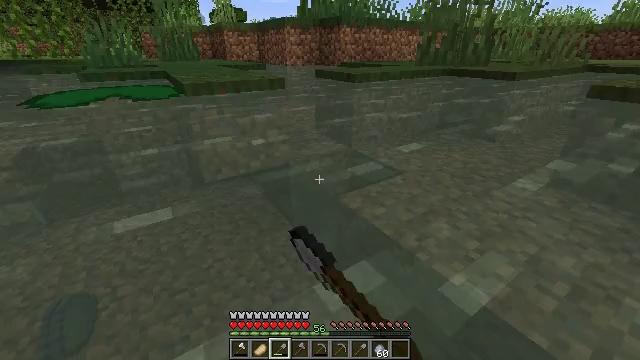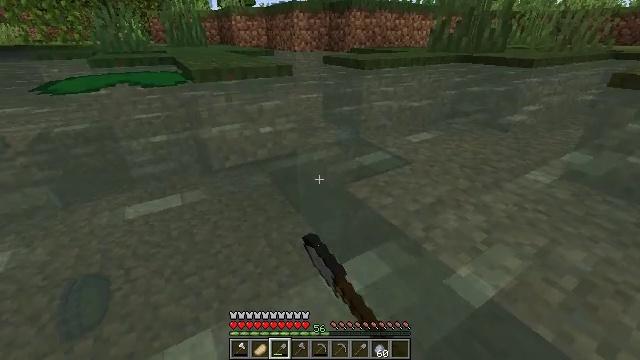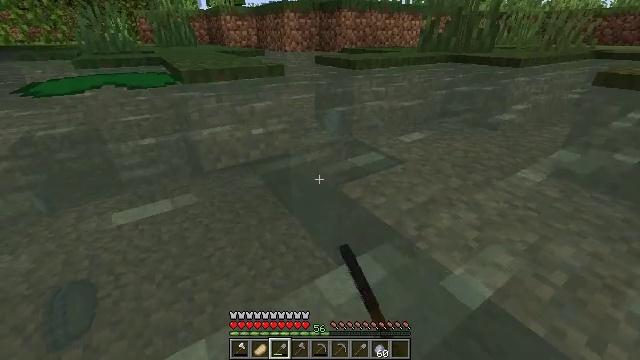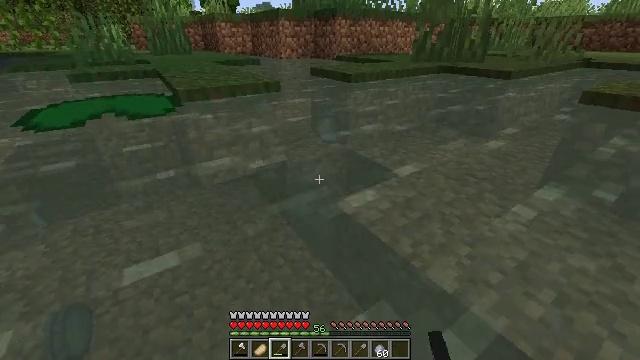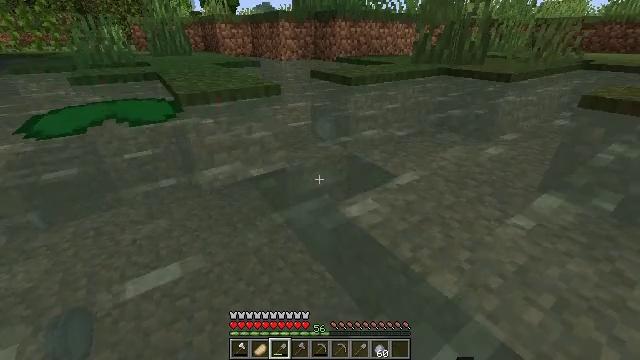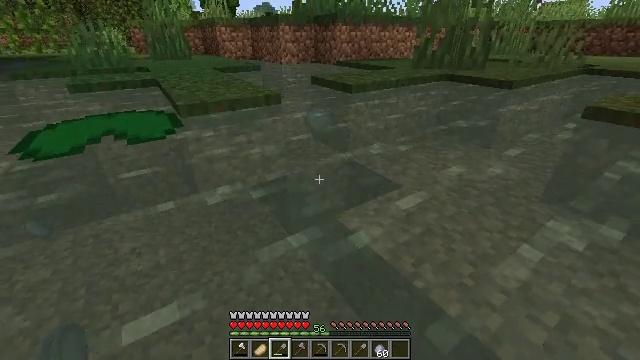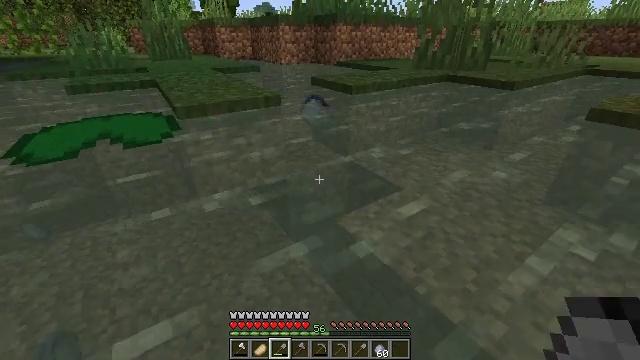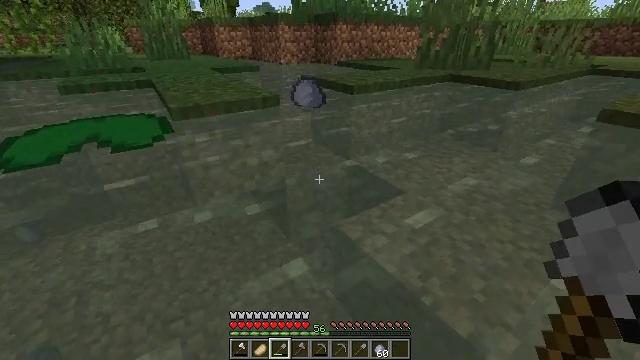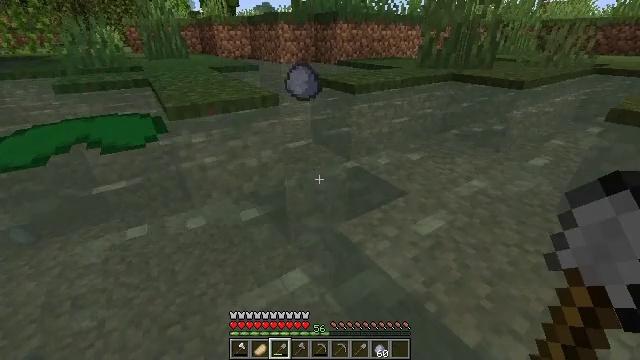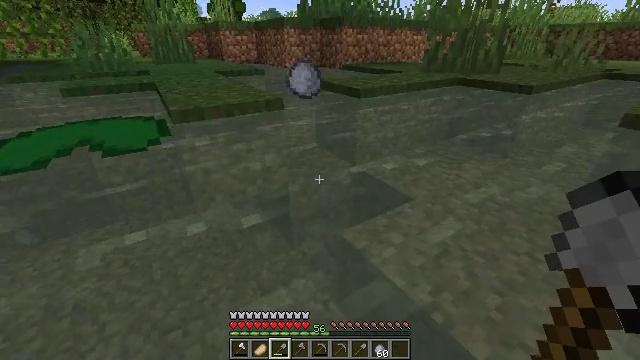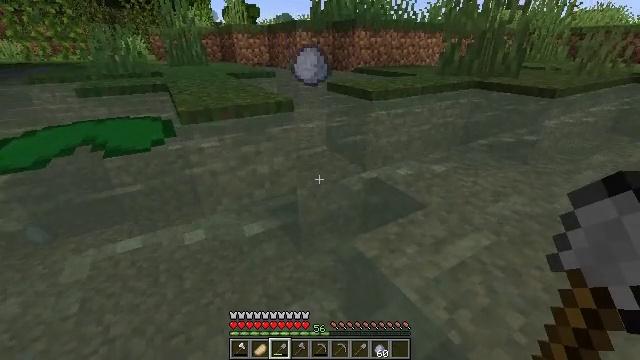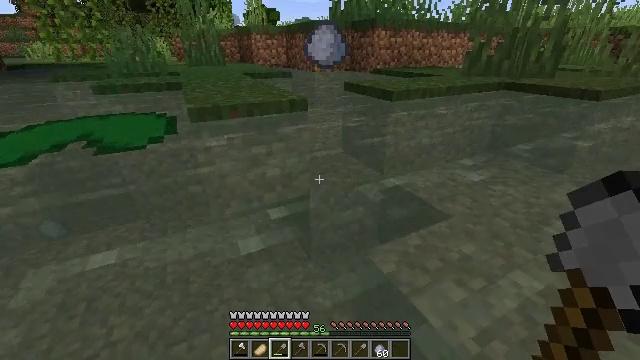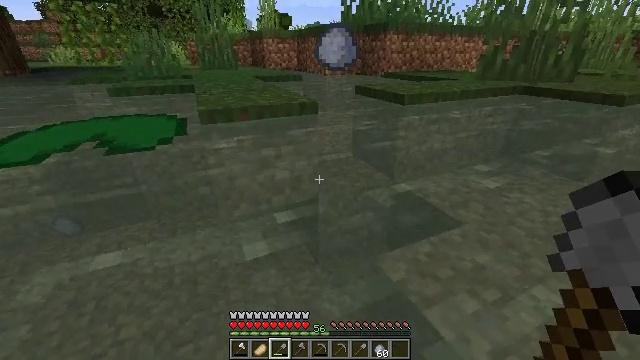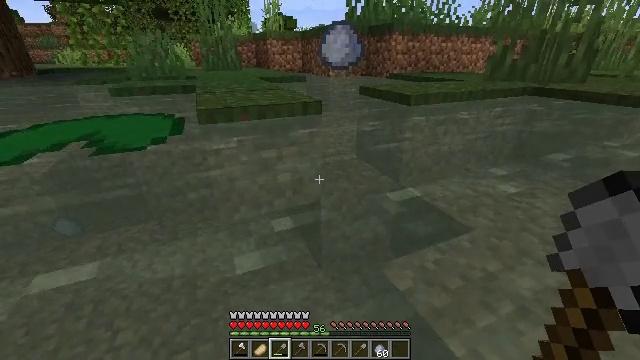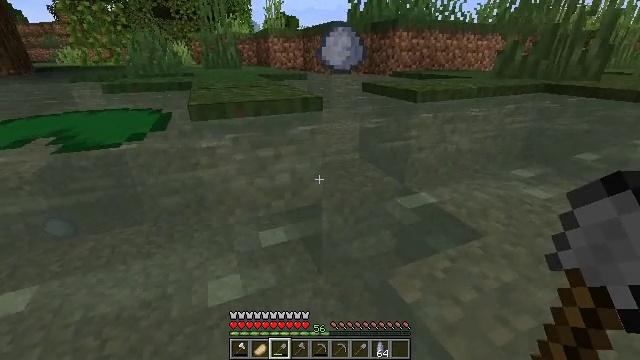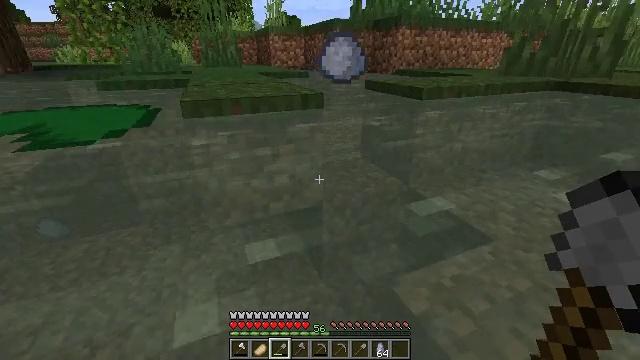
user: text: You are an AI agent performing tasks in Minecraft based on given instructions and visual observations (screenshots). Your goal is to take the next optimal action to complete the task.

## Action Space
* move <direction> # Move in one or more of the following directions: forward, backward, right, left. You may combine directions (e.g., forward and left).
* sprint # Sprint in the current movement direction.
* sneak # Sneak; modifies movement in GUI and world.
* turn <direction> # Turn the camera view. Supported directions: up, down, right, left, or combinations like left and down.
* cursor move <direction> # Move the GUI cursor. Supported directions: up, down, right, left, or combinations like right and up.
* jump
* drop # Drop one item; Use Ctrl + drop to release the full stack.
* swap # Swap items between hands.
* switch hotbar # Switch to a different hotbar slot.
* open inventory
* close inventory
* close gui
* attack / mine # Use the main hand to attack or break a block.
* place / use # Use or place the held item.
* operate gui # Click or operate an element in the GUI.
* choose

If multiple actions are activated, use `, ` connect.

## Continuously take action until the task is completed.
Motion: motion action
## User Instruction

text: Mine seagrass underwater.
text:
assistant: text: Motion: move forward, sneak, turn left and down, attack / mine
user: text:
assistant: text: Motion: move forward, turn right
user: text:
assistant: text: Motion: move forward, turn right
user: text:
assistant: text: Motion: move forward
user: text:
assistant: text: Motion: move forward
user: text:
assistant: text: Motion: move forward
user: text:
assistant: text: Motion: move forward
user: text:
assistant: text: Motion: move forward
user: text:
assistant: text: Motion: move forward, turn left
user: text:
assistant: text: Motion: move forward, turn left
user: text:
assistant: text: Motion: move forward, turn left
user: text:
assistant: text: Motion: move forward, turn left
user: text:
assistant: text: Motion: move forward
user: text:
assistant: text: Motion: move forward
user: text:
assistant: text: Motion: move forward
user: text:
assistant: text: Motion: move forward
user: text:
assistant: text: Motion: move forward
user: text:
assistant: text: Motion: move forward, turn up
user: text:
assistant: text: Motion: move forward, turn up
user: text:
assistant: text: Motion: move forward, turn up
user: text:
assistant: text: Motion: move forward
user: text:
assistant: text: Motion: move forward
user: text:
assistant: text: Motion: move forward, turn left
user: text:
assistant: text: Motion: move forward, turn left
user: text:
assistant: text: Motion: move forward
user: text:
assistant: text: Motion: move forward, sneak, turn left
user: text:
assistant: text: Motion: move forward, sneak, turn left
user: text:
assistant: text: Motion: move forward, sneak, turn left
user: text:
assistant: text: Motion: move forward, sneak, turn left
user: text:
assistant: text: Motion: move forward and move left, sneak, turn left